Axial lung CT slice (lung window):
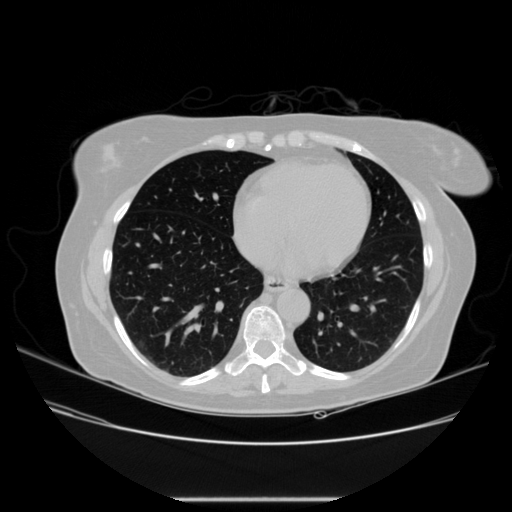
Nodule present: no